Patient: sex M, age 60
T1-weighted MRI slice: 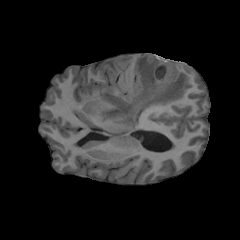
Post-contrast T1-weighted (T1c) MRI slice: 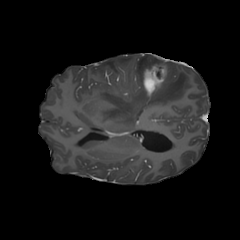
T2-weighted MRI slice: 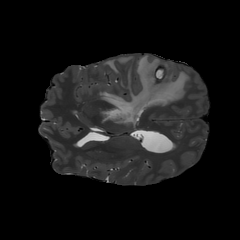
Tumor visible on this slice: yes
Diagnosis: Glioblastoma, IDH-wildtype
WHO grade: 4